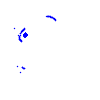
Particle: electron